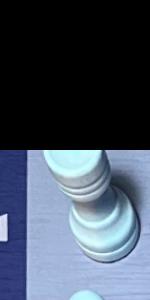
Label: Rook_White